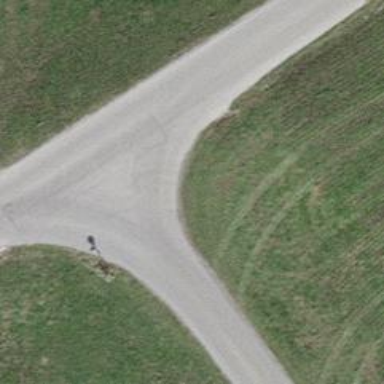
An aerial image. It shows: Unclassified road with asphalt surface.